Question: I have two collections of elements I want to make inter-dependent (binded to each other)
On the one hand I have some text links in a navigation bar, on the other hand I have some elements with references to the same links. These images have animation effects, as described below (the animation occurs when hovering the images).
I want to achieve the following behavior: when hovering over links in the nav. bar, I would like to activate the hovering effects on the images. ?Is that possible without jQuery?
This is the style of the animated elements
'''
.view-first img {
transition: all 0.2s linear;
}
.view-first .mask {
opacity: 0;
background-color:rgba(116,89,47,0.8);
transition: all 0.4s ease-in-out;
}
.view-first h2 {
transform: translateY(-100px);
opacity: 0;
transition: all 0.2s ease-in-out;
}
.view-first p {
transform: translateY(100px);
opacity: 0;
transition: all 0.2s linear;
}
.view-first a.info{
opacity: 0;
transition: all 0.2s ease-in-out;
}
.view-first:hover img {
transform: scale(1.1);
}
.view-first:hover .mask {
opacity: 1;
}
.view-first:hover h2,
.view-first:hover p,
.view-first:hover a.info {
opacity: 1;
transform: translateY(0px);
}
.view-first:hover p {
transition-delay: 0.1s;
}
.view-first:hover a.info {
transition-delay: 0.2s;
}
'''
This is the markup of the navigation elements
'''
<nav><ul>
<li><a href="http://users.dsic.upv.es/~margomez/">DSIC</a></li>
<li><a href="rna/tutorial/RNA_marcos.html">RNA</a></li>
<li><a href="ares/index.php">De Ludo Bellico</a></li>
</ul></nav>
'''
This is the markup for one of the images with animation effects
'''
<div class="view view-first">
<img src="images/animage.png" />
<div class="mask"/>
<div class="content">
<h2>Name</h2>
<p>Description</p>
<a href="ares/index.php" class="info">Take me there!</a>
</div>
</div>
'''
So, when hovering over elements in the navigation bar , I would like to fire the animation in the associated "view" element
For what I have read, it seems that behaviour can be achieved by using jQuery (or js). But, ?is it possible to achieve the same effect using pure html and css ? ?how?
The following picture shows the layout of my page. When hovering in the elements of the navigation bar, in blue, I want to fire an animation in the pictures below.

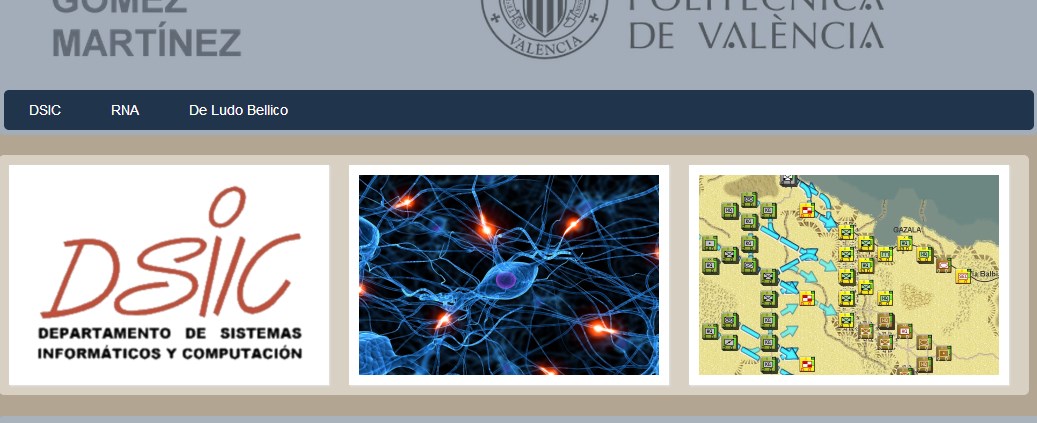
Answer: The strict answer is , it is not possible to make any element x run the animation for element y when you hover over it. However, you could use pure CSS in the following situations:
1) Your focused element is a of '.view-first'
'''
.y:hover .view-first { ... }
'''
2) Your focused element is to '.view-first'
'''
.y:hover + .view-first { ... }
'''
3) Your focused element is a of '.view-first'
'''
.y:hover ~ .view-first { ... }
'''
Interestingly, the current proposals for CSS4 include the addition of a "subject selector", which allows you to set the "subject" in your selectors using a '!', and thus select upwards in the DOM. (See the <URL>. This would also be useful for this situation, but would still not allow you to select "", the elements would have to be related in some way.
'Mr. Alien' points out that using the ':target' pseudo-class could be useful, if you were to allow clicking the element. Lets say you had your HTML as
'''
<a href="#spin">Start Spin</a>
<div id="spin" class="view-first"></div>
'''
you could then use the target to initiate the spin, by having your CSS as:
'''
.view-first:target { ... }
'''
Though I'm not sure if that helps you too much.
---
- The subject selector ('!') has been replaced with the ':has()' selector, but it's <URL>